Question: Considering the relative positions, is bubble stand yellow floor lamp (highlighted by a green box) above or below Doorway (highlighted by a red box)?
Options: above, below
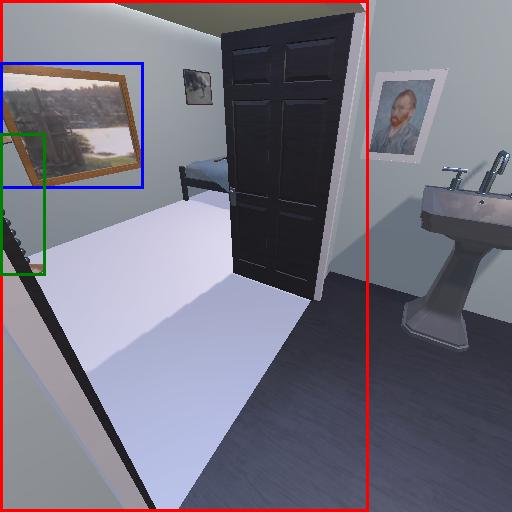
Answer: above